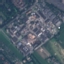
Land use / land cover class: Industrial